Для регулирования напряжения на нагрузке собрана схема, показанная на рисунке.  Сопротивления нагрузки и обмотки потенциометра одинаковы и равны $R$. Нагрузка подключена к половине обмотки потенциометра.
Как надо изменить положение движка потенциометра для того, чтобы напряжение на нагрузке осталось прежним, если напряжение $U$ на входе цепи увеличивается вдвое?
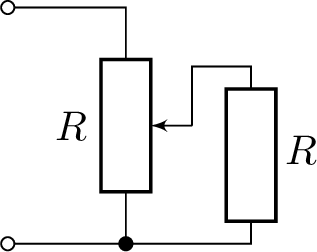
Ответ: Движок нужно передвинуть так, чтобы выполнялось соотношение $$ R_{2}=(\sqrt{5}-2) R. $$
Темы:
T, Электричество, Цепи, Всероссийские, Цепь с резистором, Цепь с реостатом